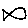
Label: fish